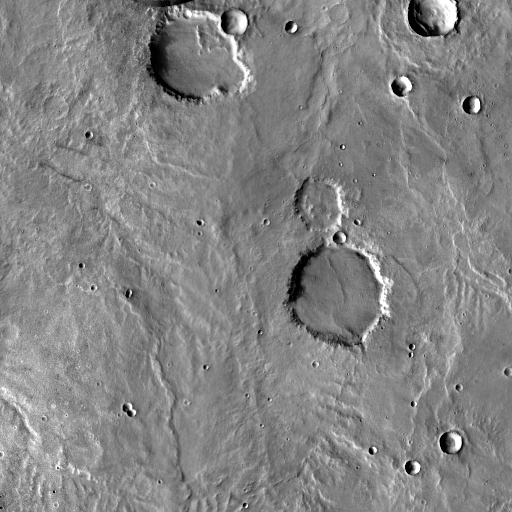
Crater classes present: Background, Other, Layered, Buried, Secondary